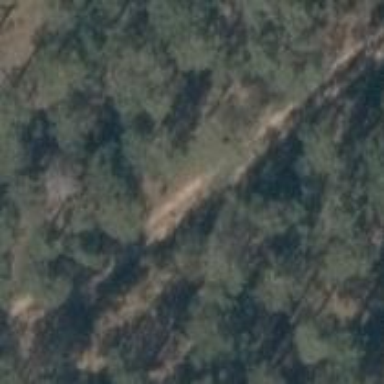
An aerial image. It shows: Track road with grade3 tracktype.